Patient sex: M
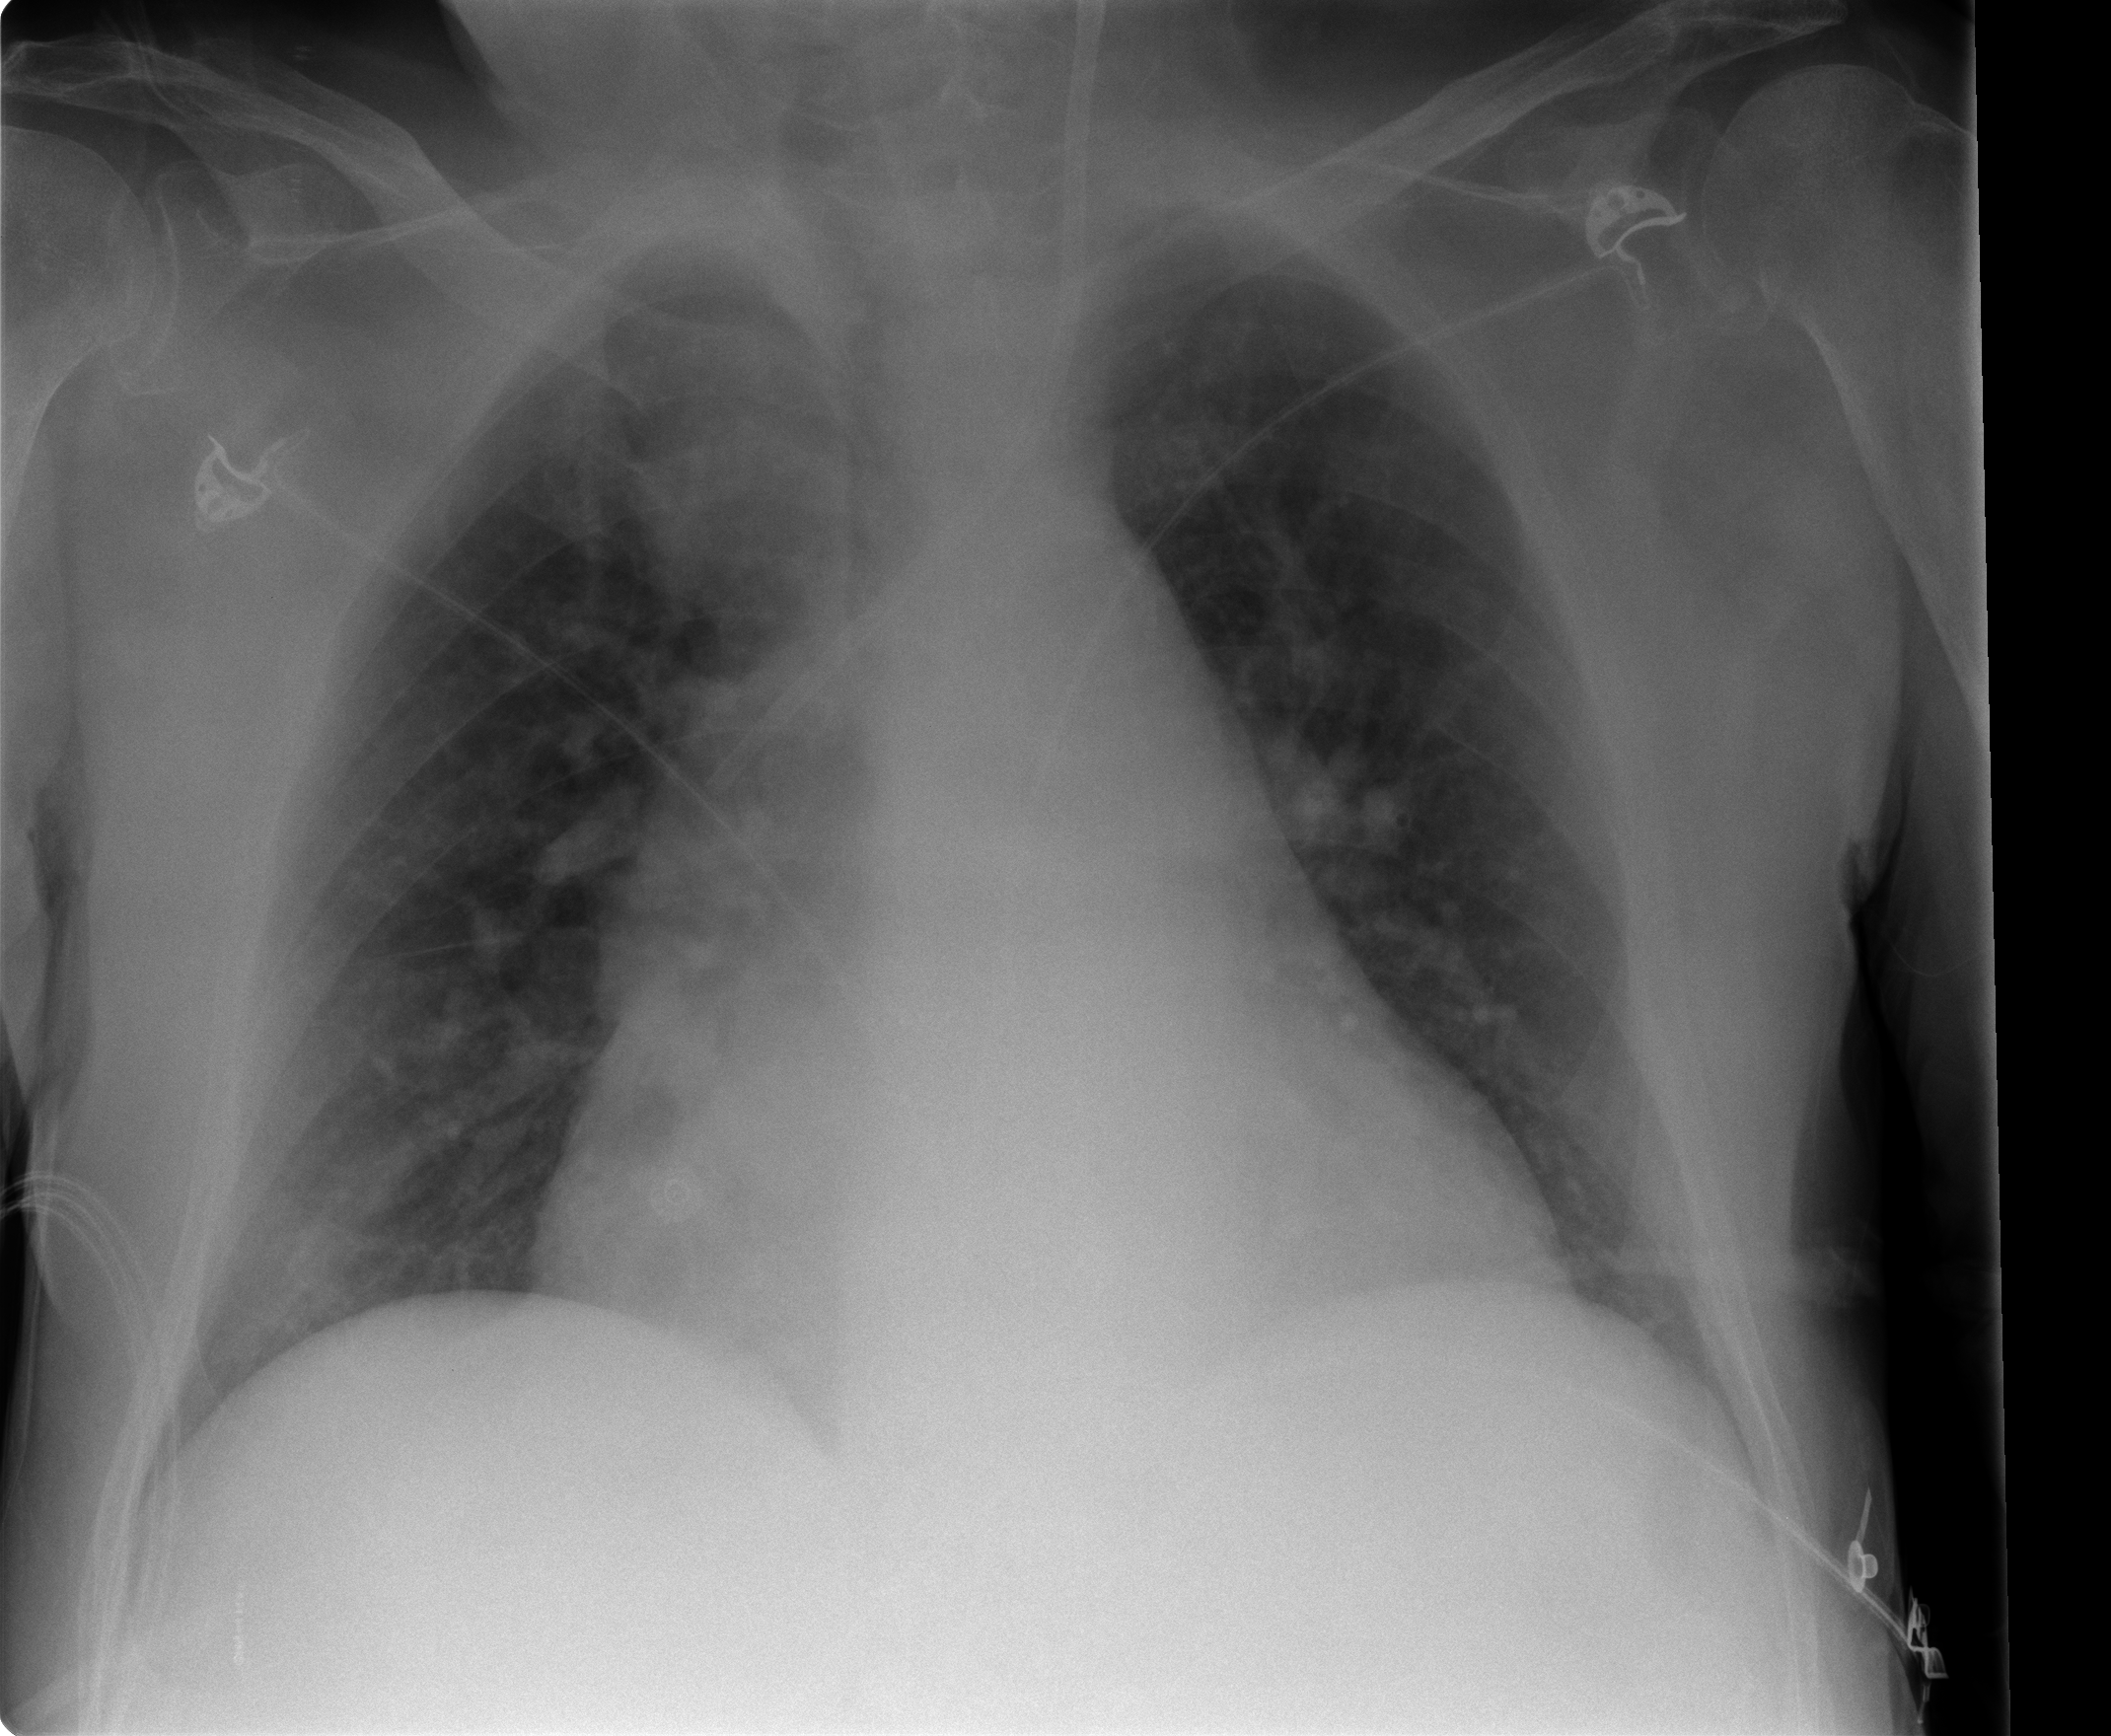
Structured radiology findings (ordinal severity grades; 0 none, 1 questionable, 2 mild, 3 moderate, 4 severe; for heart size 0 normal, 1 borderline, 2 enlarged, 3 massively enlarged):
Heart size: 2
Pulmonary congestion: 2
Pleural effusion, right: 0
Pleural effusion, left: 0
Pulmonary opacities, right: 0
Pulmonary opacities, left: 0
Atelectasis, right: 0
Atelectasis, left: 0